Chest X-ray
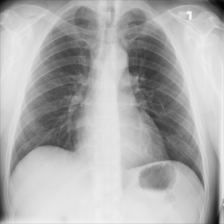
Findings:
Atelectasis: negative
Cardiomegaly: negative
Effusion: negative
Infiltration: negative
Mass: negative
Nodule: negative
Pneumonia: negative
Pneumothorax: negative
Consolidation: negative
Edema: negative
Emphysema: negative
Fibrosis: negative
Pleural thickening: negative
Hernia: negative